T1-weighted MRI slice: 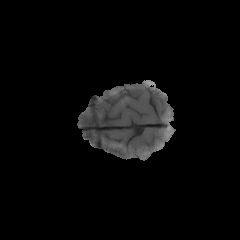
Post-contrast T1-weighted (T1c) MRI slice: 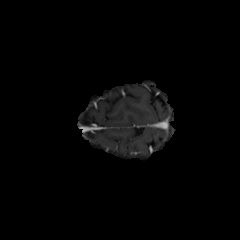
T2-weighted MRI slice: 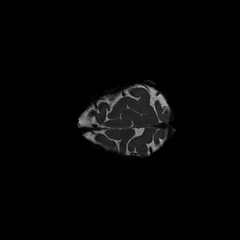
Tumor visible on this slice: no